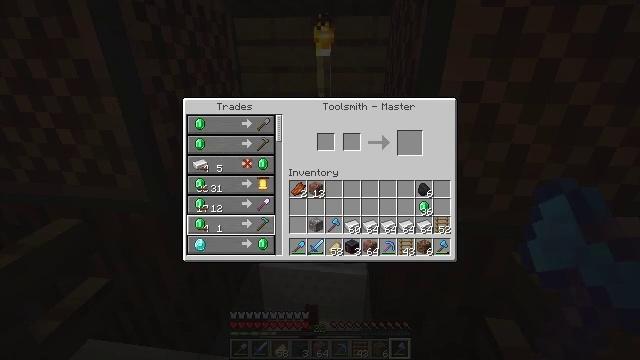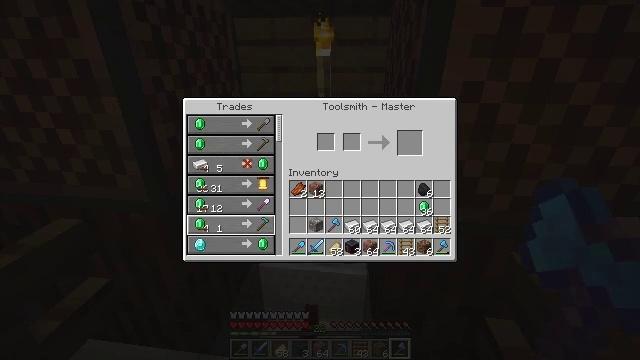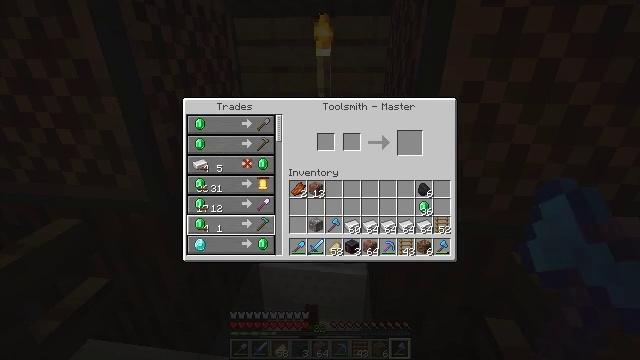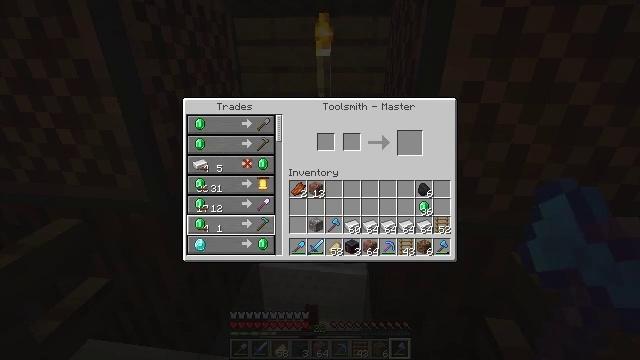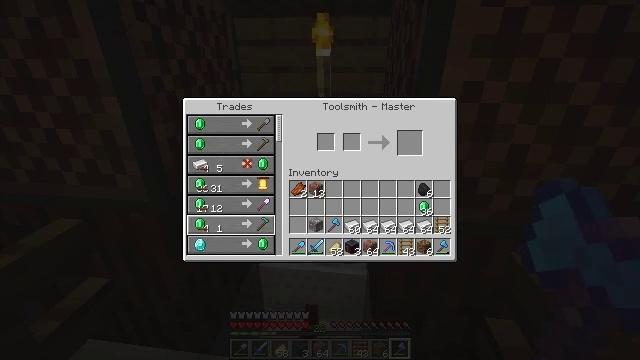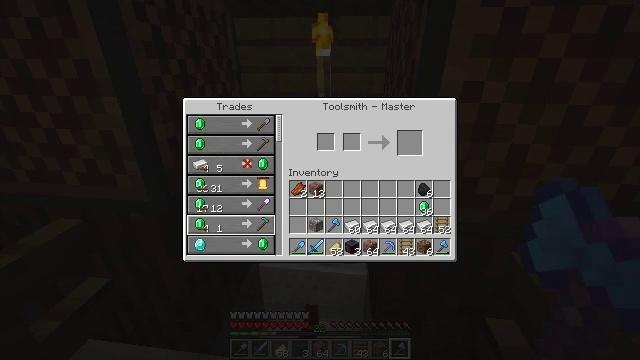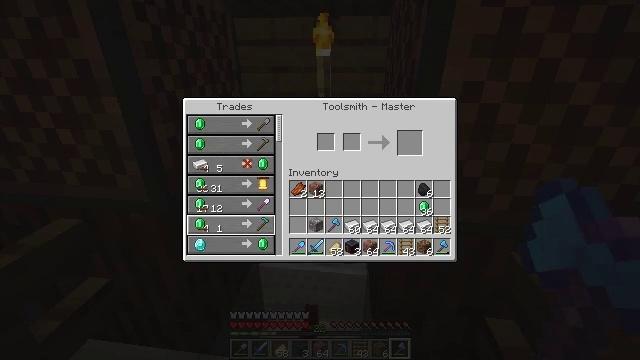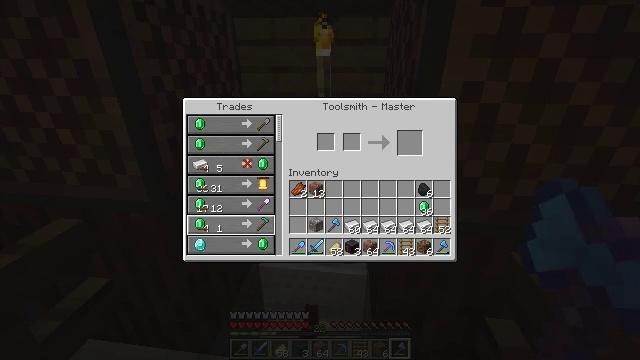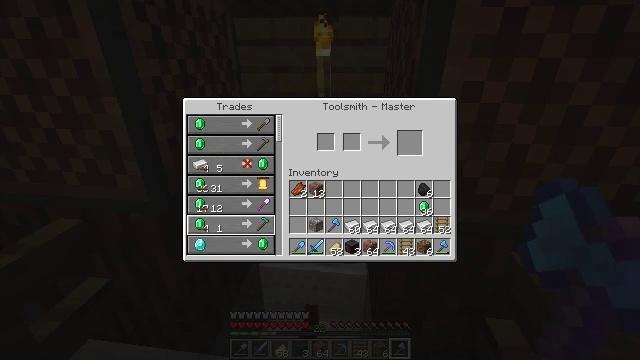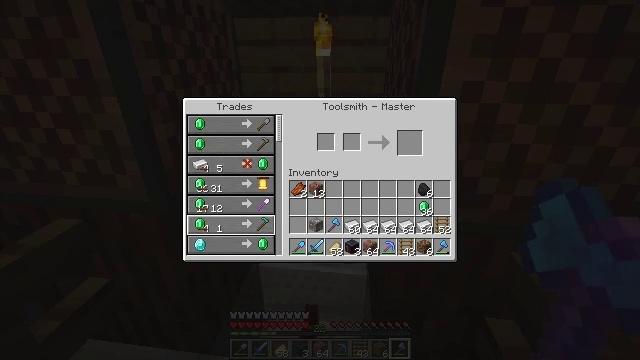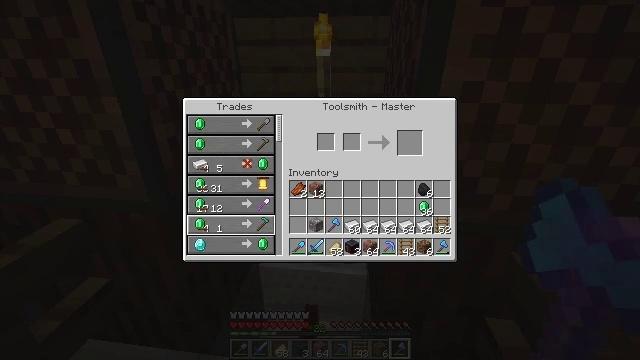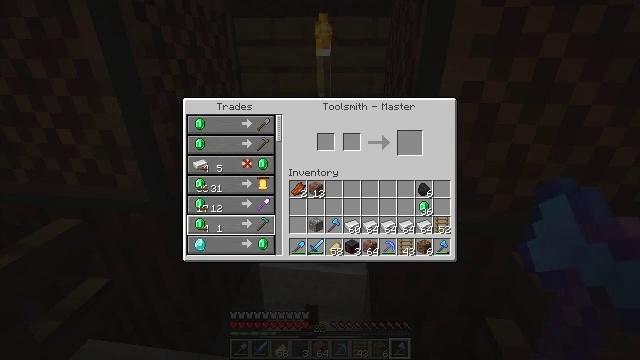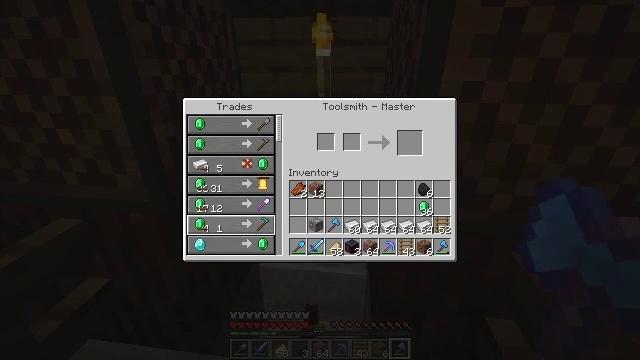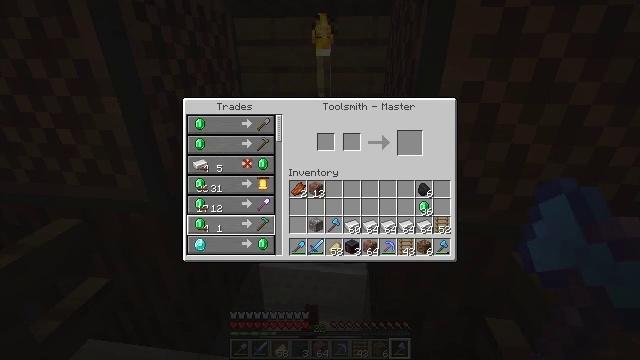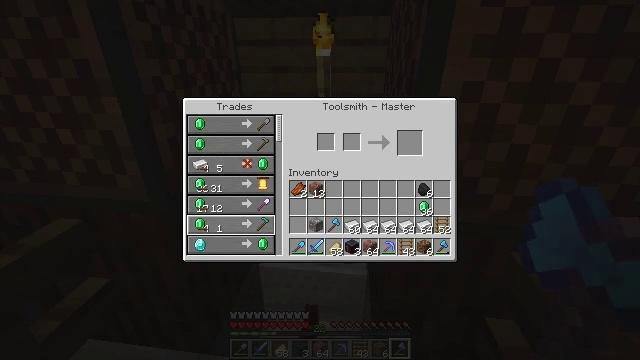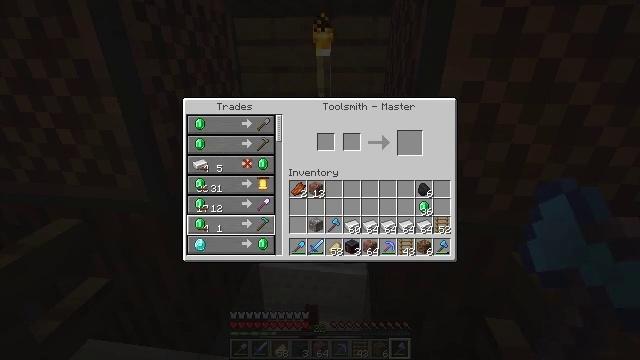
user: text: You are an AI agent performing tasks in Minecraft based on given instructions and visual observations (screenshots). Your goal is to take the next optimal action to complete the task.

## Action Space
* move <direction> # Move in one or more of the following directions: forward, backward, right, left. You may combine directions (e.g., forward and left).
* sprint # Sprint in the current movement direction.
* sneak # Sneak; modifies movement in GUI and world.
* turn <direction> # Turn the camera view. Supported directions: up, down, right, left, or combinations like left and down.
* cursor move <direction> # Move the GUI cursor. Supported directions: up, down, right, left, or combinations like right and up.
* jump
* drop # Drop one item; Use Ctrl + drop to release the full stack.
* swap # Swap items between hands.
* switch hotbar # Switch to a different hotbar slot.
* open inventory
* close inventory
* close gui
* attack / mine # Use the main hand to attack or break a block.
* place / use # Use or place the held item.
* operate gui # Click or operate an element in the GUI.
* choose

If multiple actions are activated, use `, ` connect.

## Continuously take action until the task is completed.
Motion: motion action
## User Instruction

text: Hunt the villager.
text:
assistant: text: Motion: no_op
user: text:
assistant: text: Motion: no_op
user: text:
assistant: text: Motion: no_op
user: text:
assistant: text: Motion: no_op
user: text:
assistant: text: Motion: no_op
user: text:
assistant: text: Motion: no_op
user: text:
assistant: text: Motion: no_op
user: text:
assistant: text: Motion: no_op
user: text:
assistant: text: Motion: no_op
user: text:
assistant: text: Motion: no_op
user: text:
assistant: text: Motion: no_op
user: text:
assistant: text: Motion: no_op
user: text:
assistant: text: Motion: no_op
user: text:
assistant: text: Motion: no_op
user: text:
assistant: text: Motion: no_op
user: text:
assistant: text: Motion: no_op
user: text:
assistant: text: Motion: no_op
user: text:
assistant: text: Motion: no_op
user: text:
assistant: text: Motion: no_op
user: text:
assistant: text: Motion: no_op
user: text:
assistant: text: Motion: no_op
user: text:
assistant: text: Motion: no_op
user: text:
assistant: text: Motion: no_op
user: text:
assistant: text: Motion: no_op
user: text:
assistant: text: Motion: close gui
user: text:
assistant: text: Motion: no_op
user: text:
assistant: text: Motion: no_op
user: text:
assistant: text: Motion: no_op
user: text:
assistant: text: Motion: no_op
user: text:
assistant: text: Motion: no_op